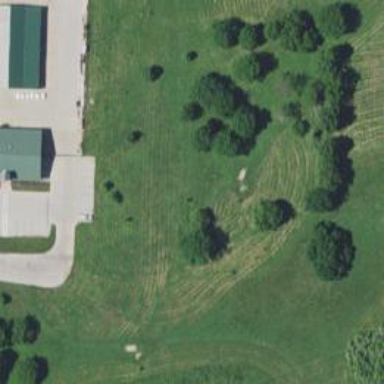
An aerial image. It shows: Disc golf tee area.